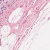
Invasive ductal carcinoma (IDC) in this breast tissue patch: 0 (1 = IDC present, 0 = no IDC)